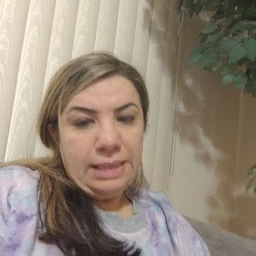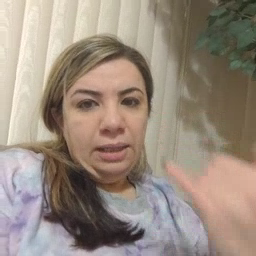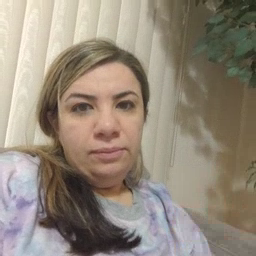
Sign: now